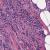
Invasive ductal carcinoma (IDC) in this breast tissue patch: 1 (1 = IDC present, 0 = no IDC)